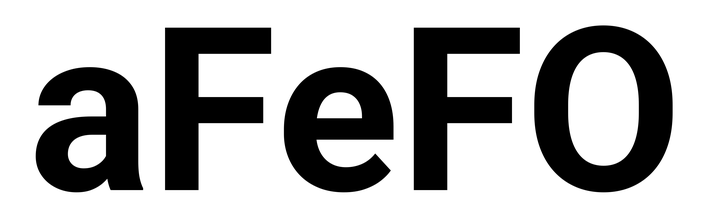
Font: Roboto_Bold